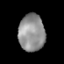
Tissue: prostate
Cell type: T cells
Senescence score: 0.8801
Nuclear area (px): 951
Mean DAPI intensity: 144.53